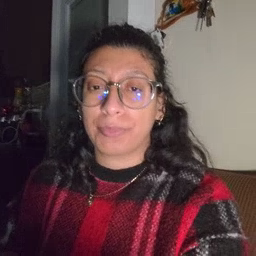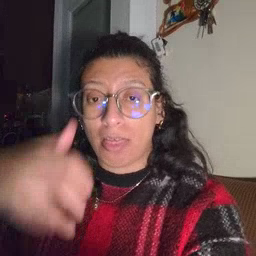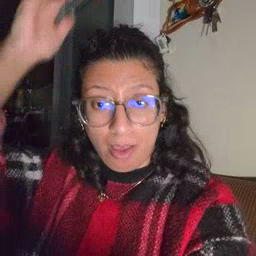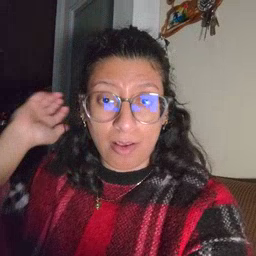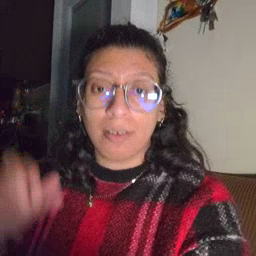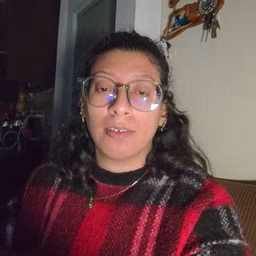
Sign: lion